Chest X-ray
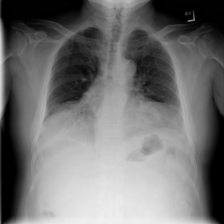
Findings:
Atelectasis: negative
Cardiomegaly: positive
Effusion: negative
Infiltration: negative
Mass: negative
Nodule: negative
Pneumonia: negative
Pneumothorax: negative
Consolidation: negative
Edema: negative
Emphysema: negative
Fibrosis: negative
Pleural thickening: negative
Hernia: negative